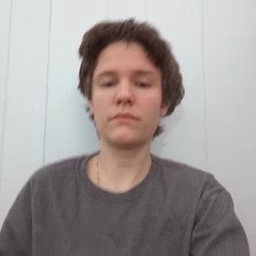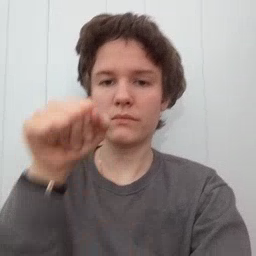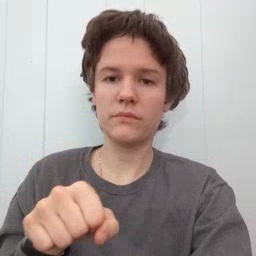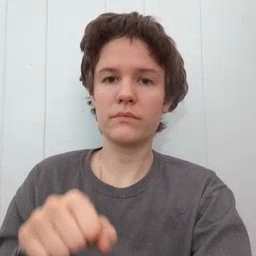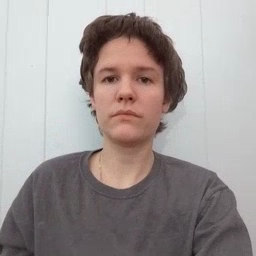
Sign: can